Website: apple
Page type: billing-address
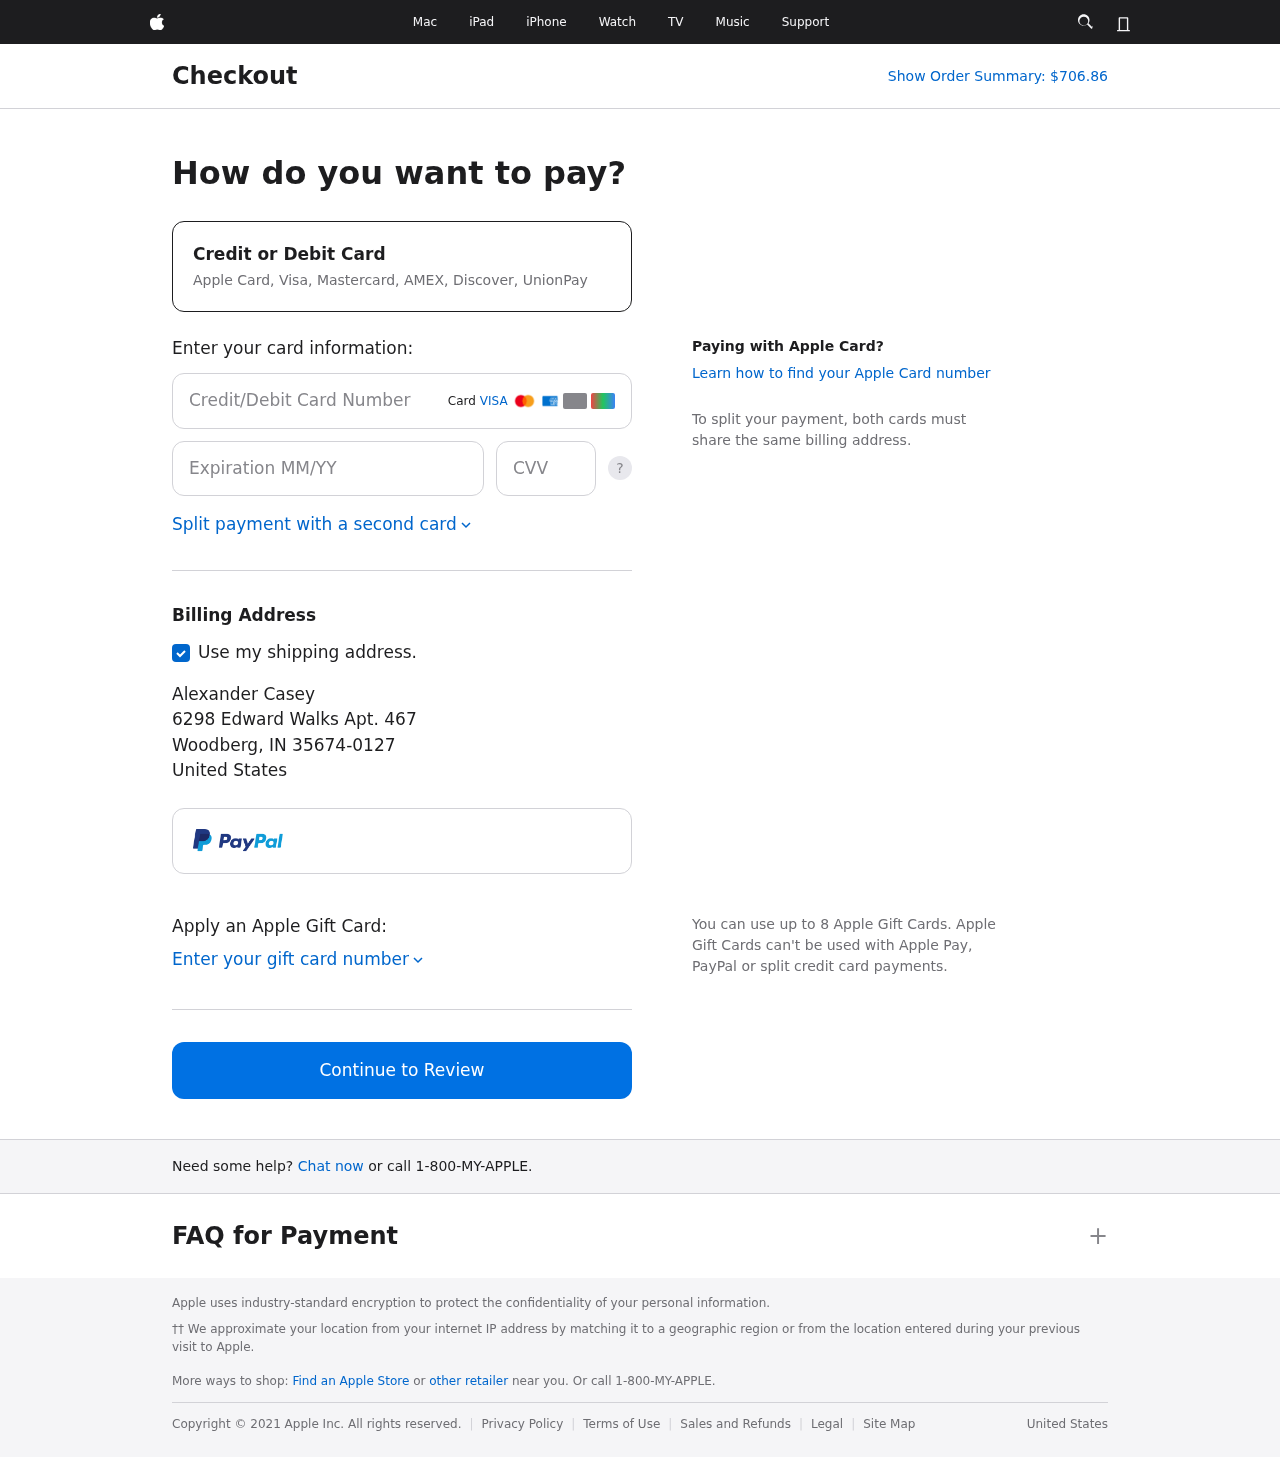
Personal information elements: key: PII_CARD_CVV
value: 2209
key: PII_CARD_EXPIRY
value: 02/26
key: PII_CARD_NUMBER
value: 3713 5414 7199 816
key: PII_CITY
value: Woodberg
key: PII_COUNTRY
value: United States
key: PII_FULLNAME
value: Alexander Casey
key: PII_POSTCODE_FULL
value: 35674-0127
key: PII_STATE_ABBR
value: IN
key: PII_STREET
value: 6298 Edward Walks Apt. 467
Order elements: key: ORDER_TOTAL
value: Show Order Summary: $706.86